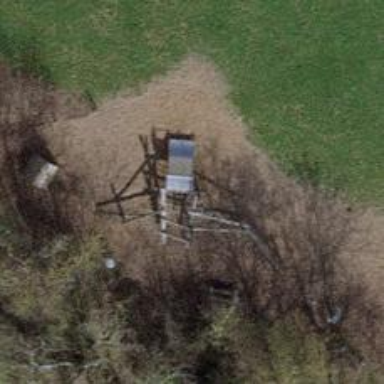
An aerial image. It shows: Playground area for leisure activities on the land.